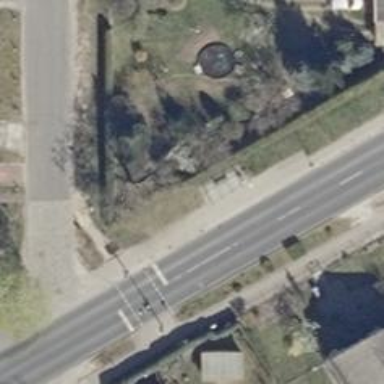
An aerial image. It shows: Platform at public transport location with shelter.